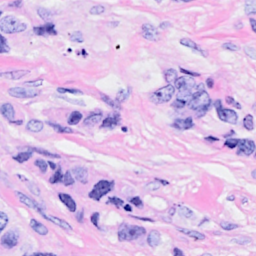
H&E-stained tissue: Breast